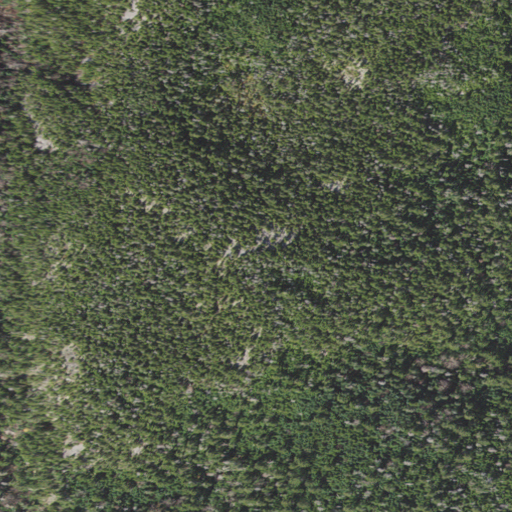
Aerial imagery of mountain in New Hampshire named Wocket Ledge containing only evergreen forest